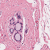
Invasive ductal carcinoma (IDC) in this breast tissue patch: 0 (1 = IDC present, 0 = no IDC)